Interaction volume radius: 5 \u00c5
Interaction volume height: 25 \u00c5
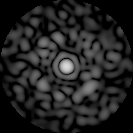
Disorder parameter: 0.7449